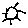
Label: sun